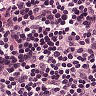
Metastatic tissue present: no